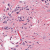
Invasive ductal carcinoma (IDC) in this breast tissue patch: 1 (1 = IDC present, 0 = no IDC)